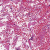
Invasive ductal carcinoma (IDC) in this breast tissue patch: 0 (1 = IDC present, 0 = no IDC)